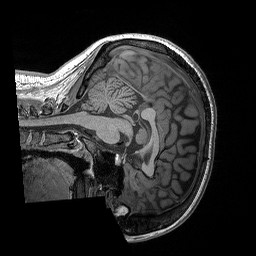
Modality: T1w
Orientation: sagittal
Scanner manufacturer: siemens
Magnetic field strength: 3 T
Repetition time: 2.3 s
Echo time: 0.00298 s